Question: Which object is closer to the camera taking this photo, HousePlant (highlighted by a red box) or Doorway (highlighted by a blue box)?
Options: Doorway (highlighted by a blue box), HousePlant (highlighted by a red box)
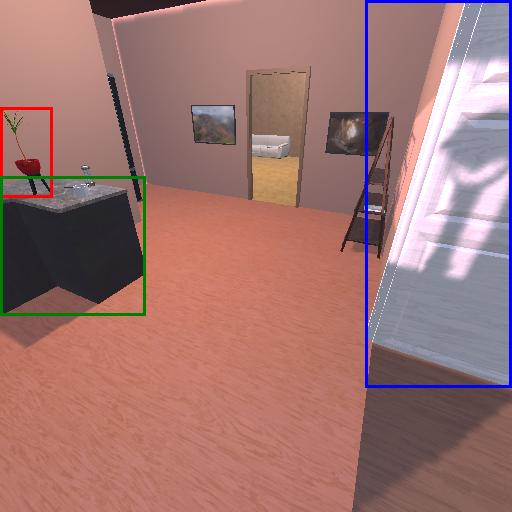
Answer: Doorway (highlighted by a blue box)